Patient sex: M
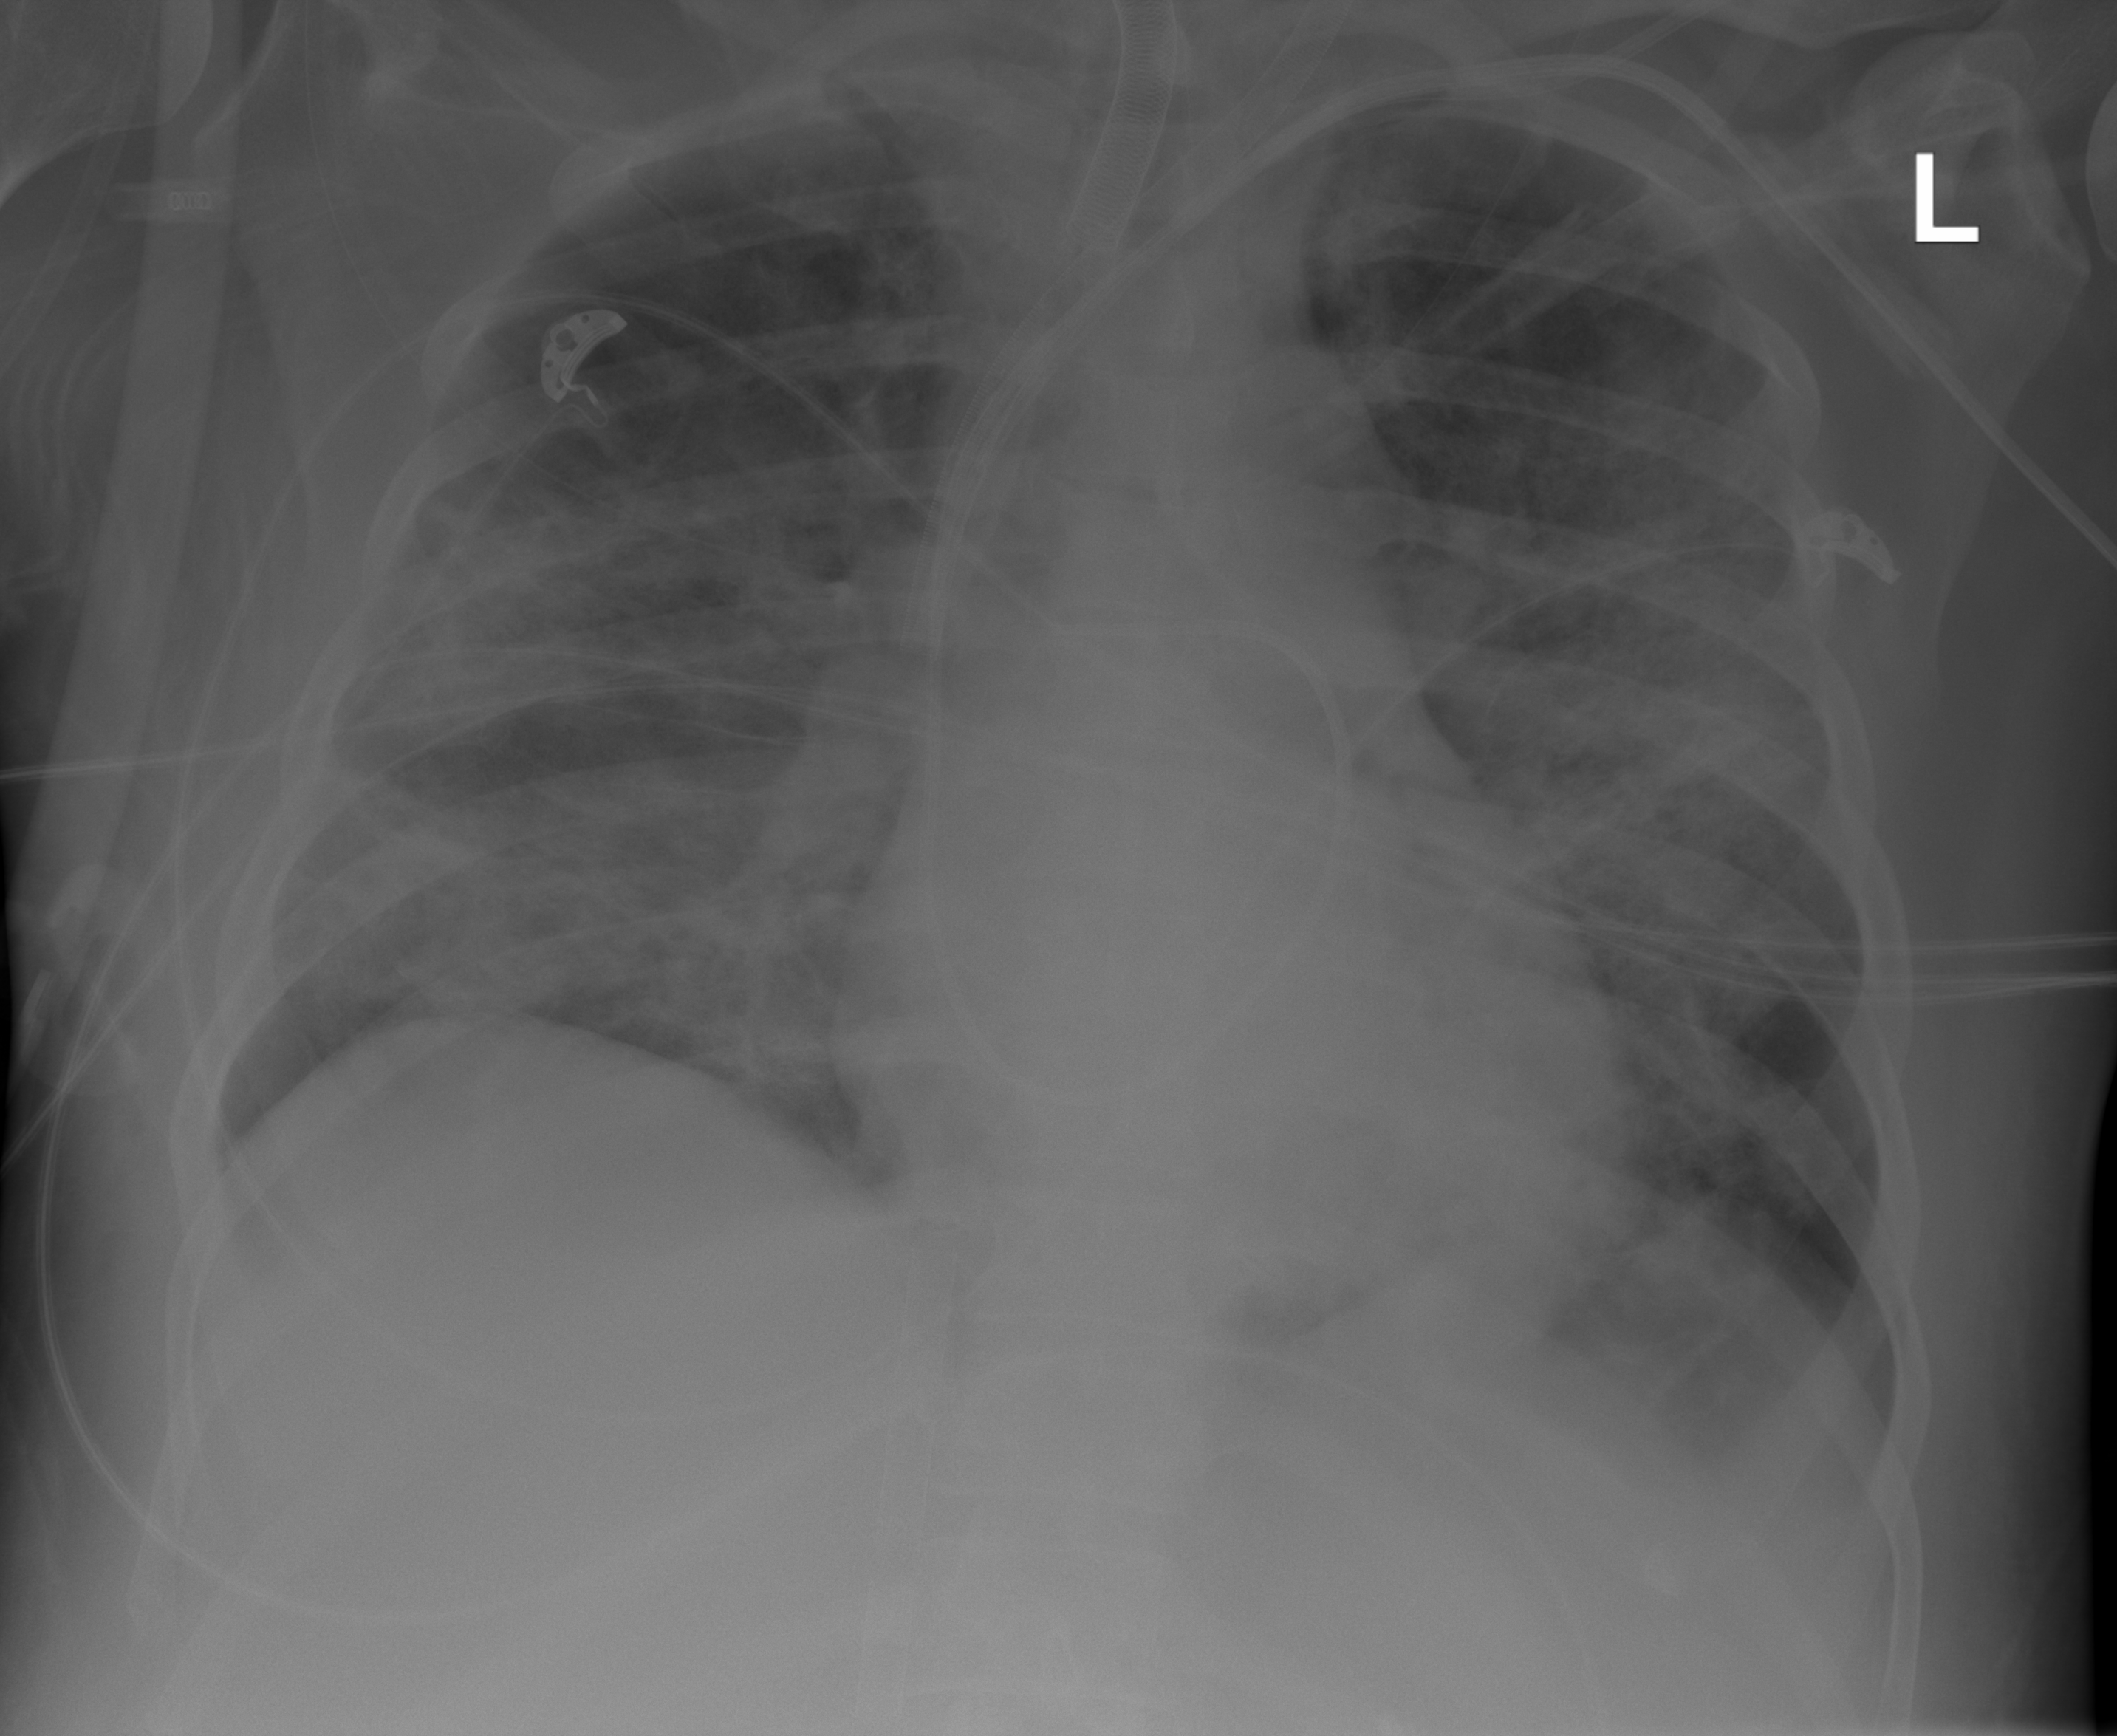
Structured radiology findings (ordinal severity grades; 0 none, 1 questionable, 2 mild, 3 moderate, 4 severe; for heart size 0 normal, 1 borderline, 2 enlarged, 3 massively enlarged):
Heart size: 1
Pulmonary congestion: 2
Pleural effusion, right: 0
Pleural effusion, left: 2
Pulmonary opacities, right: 3
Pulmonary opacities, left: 3
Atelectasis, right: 2
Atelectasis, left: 2